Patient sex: F
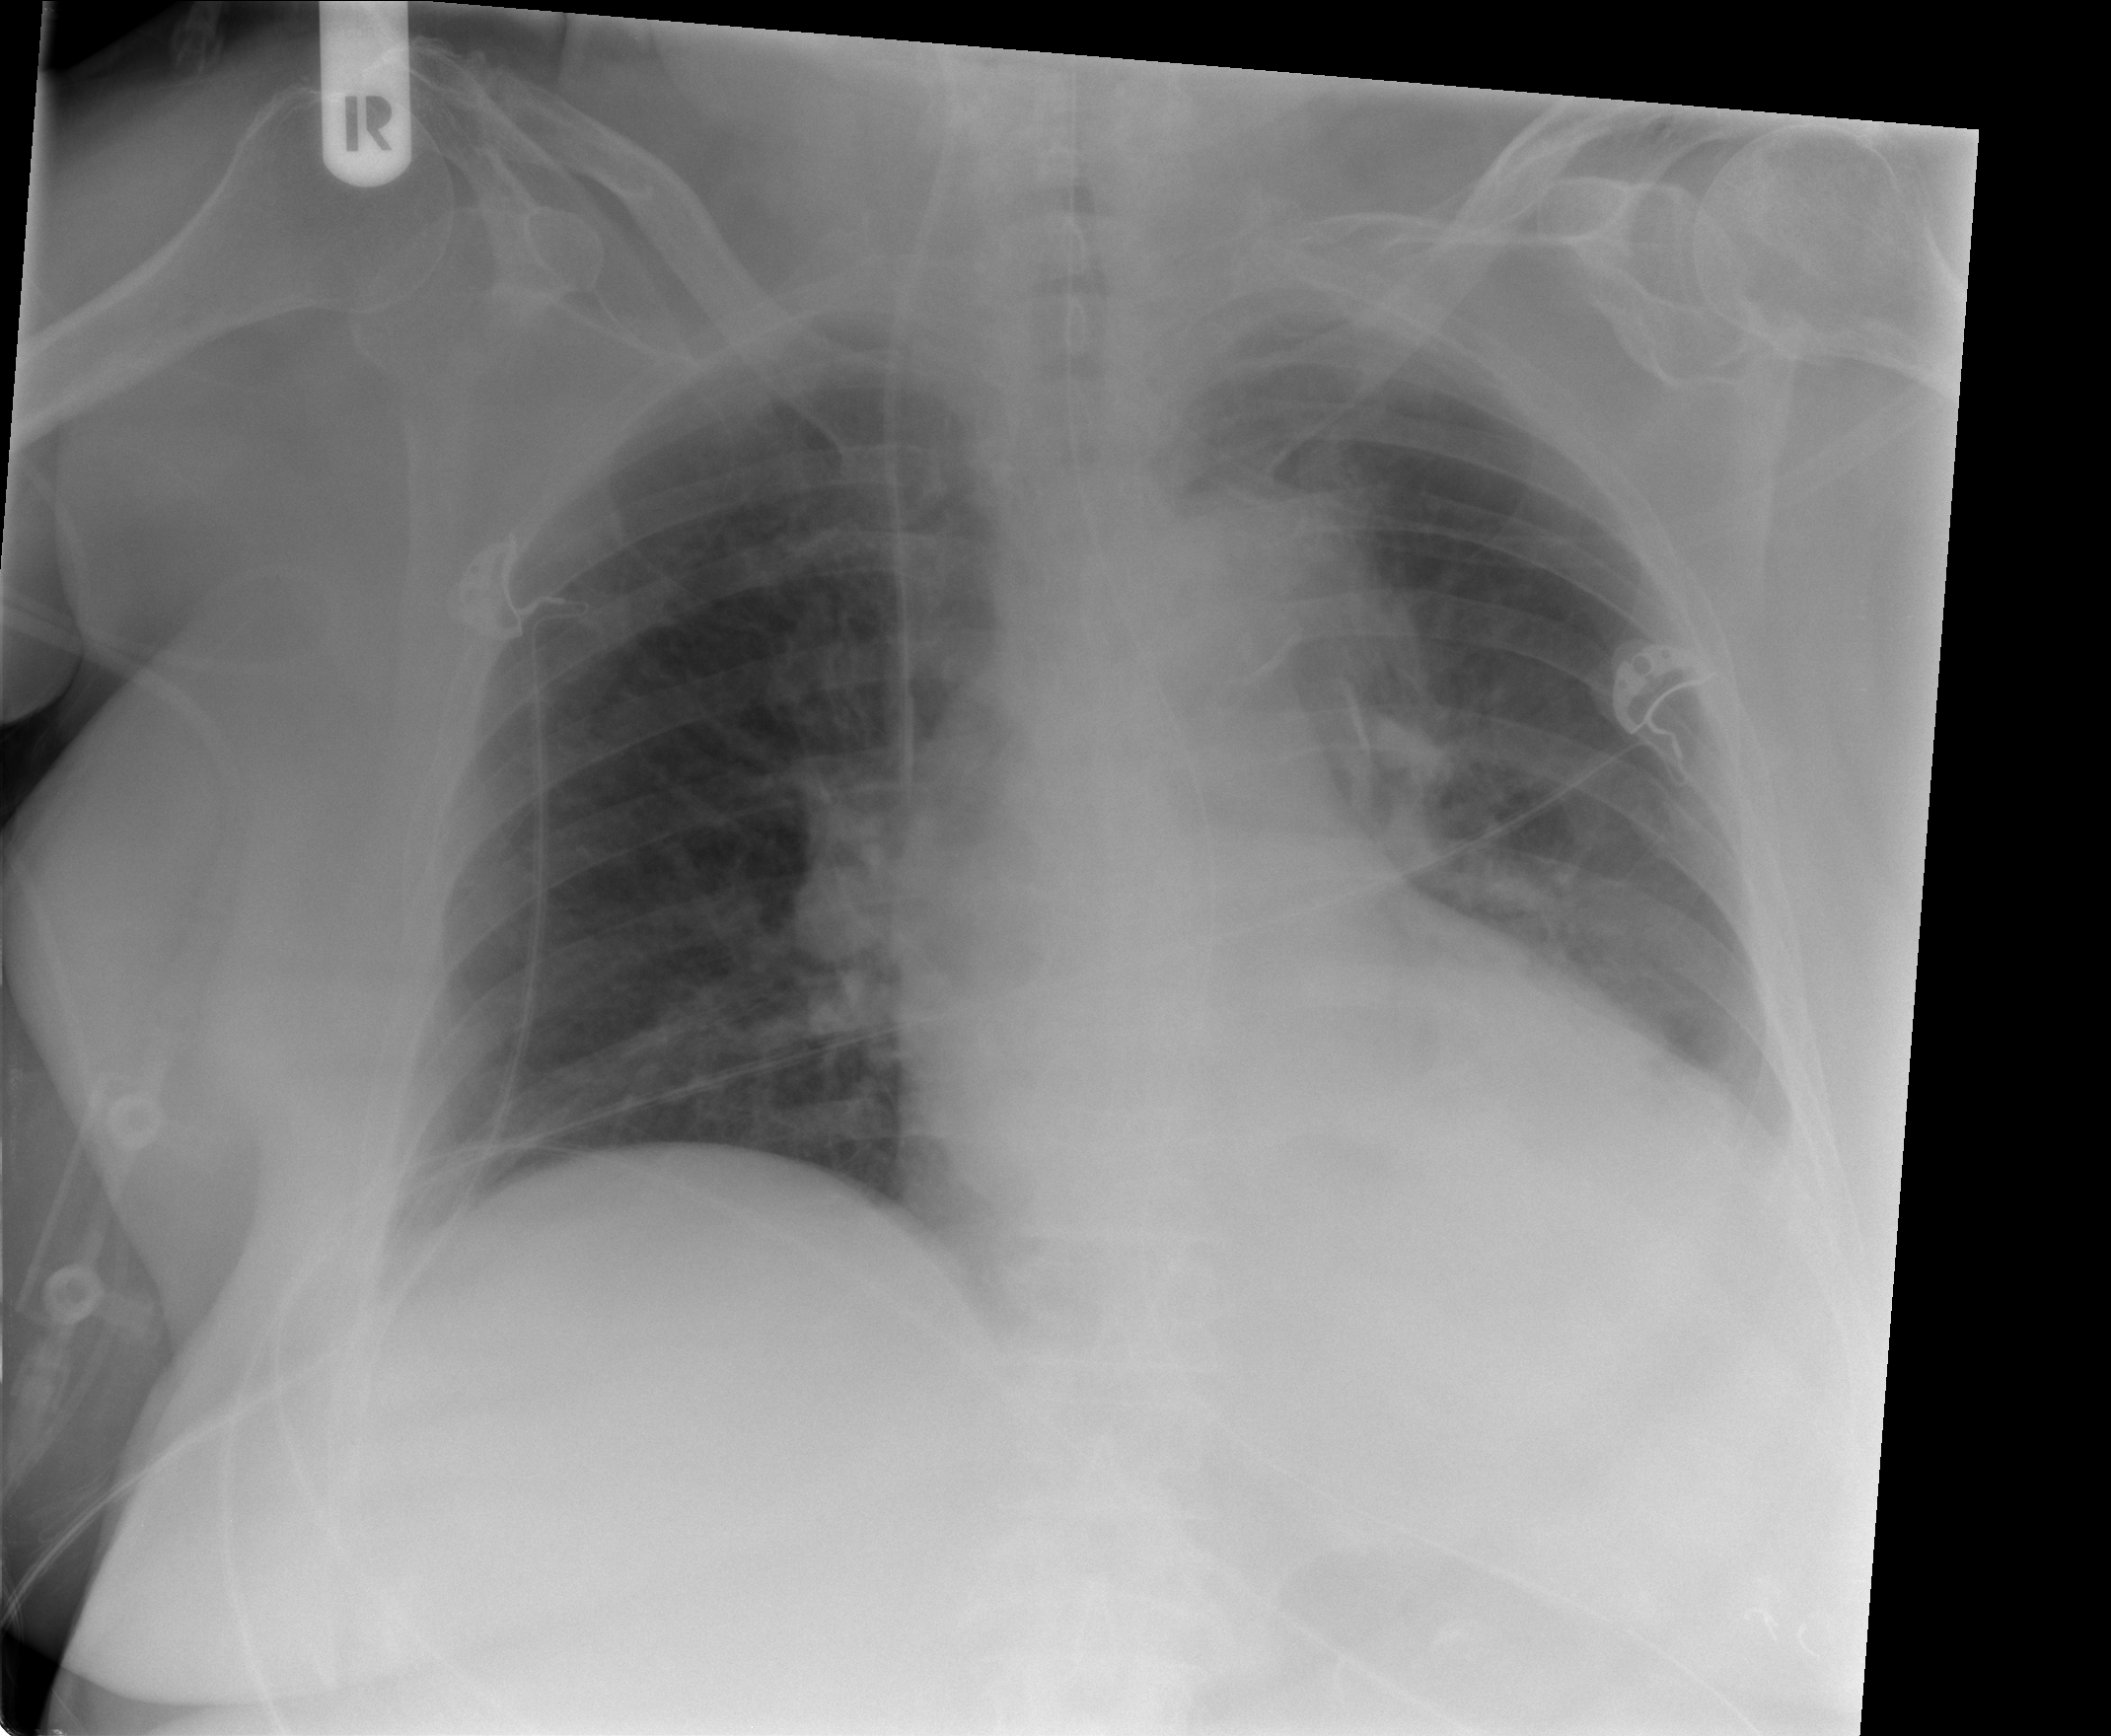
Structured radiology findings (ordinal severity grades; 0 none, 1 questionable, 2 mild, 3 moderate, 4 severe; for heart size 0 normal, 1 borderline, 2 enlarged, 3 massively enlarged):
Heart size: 2
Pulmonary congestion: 0
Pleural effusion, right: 0
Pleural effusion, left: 2
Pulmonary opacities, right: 0
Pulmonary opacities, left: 2
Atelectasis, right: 0
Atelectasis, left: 2